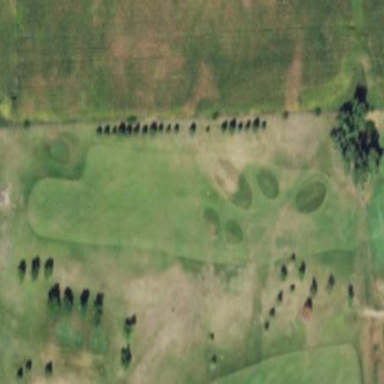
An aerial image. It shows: Grassy area designated as golf fairway.